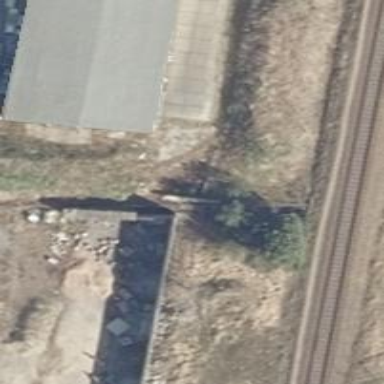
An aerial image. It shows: Abandoned railway spur with one track.